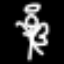
Label: angel